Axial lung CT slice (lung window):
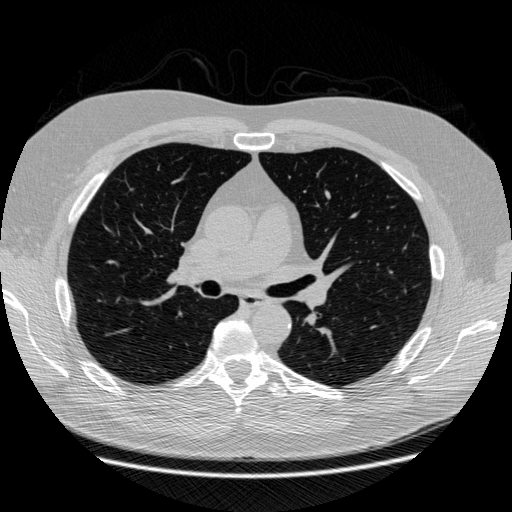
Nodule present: no